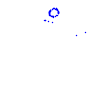
Particle: proton